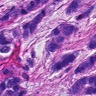
Metastatic tissue present: yes